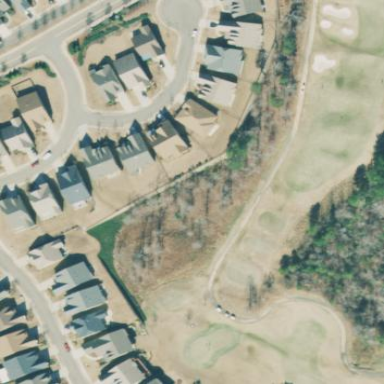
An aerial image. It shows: Golf course.